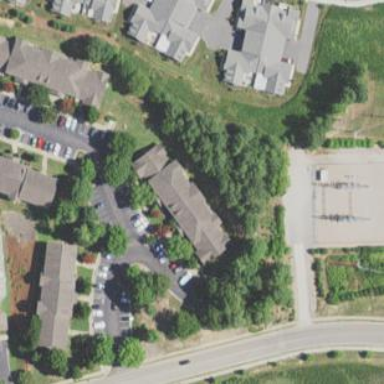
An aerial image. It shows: Residential building.